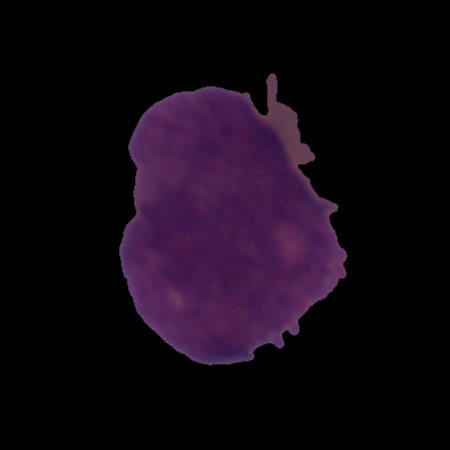
Label: cancer